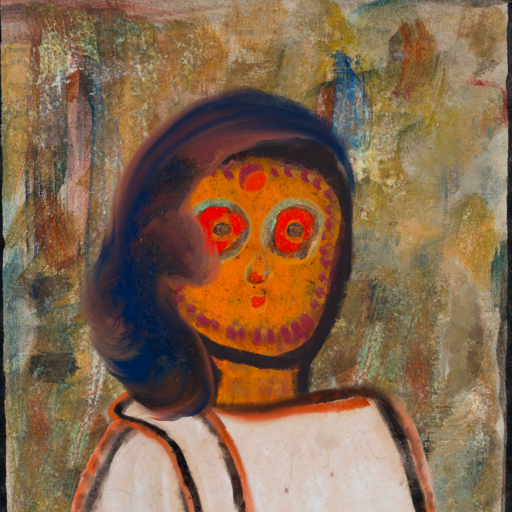
Background: Pipe, Head And Neck Front: Doll, Face Front: Sisters, Bust: Roy_Bahadur, Hair Front: Mother_And_Son_Son, Head Accessory: Blank, Second Necklace: Blank, Necklace: Blank, Baby: Blank